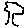
Label: tree